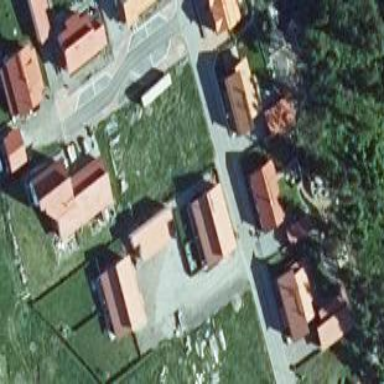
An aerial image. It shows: Located in suburban residential area.